Field crop: maize
Growth stage: 2
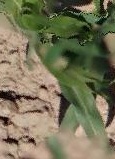
Species: maize